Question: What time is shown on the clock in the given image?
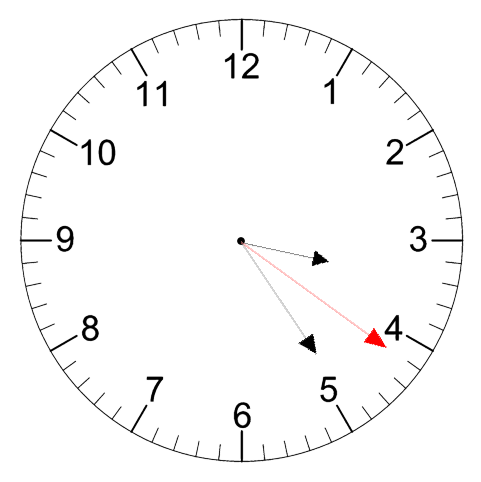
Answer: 03:24:21